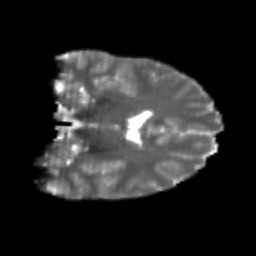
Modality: T2w
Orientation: coronal
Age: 20
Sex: male
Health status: healthy
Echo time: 0.074 s